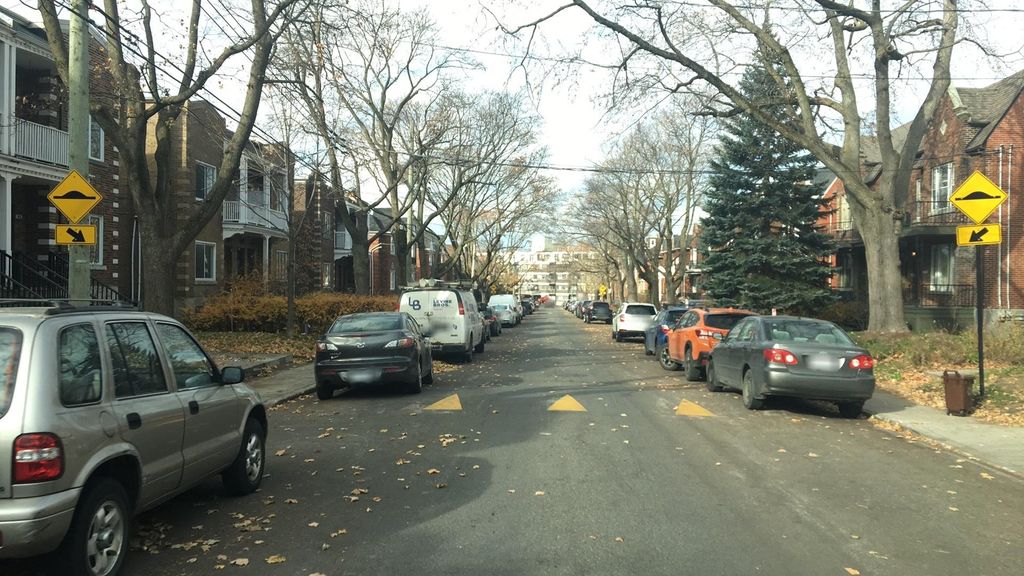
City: montreal